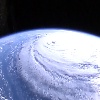
Label: cloud